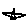
Label: star